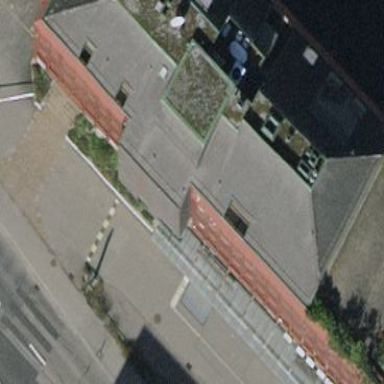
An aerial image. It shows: Commercial building with hipped roof shape.